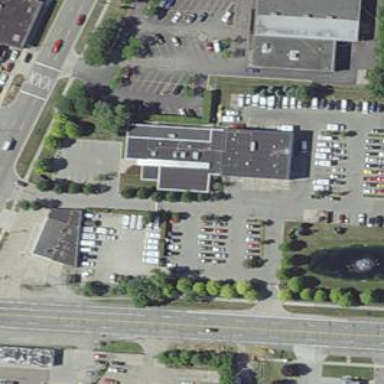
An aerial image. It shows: Commercial area.